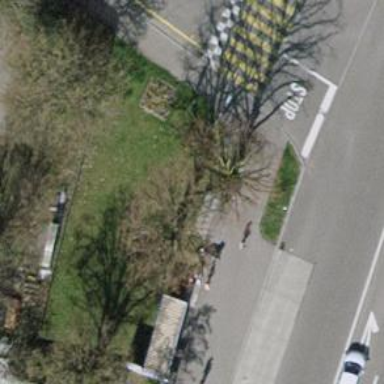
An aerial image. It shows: Bicycle parking facility.